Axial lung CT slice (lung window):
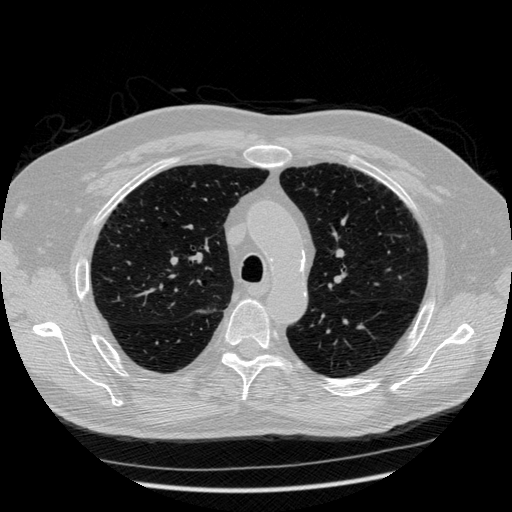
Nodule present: no